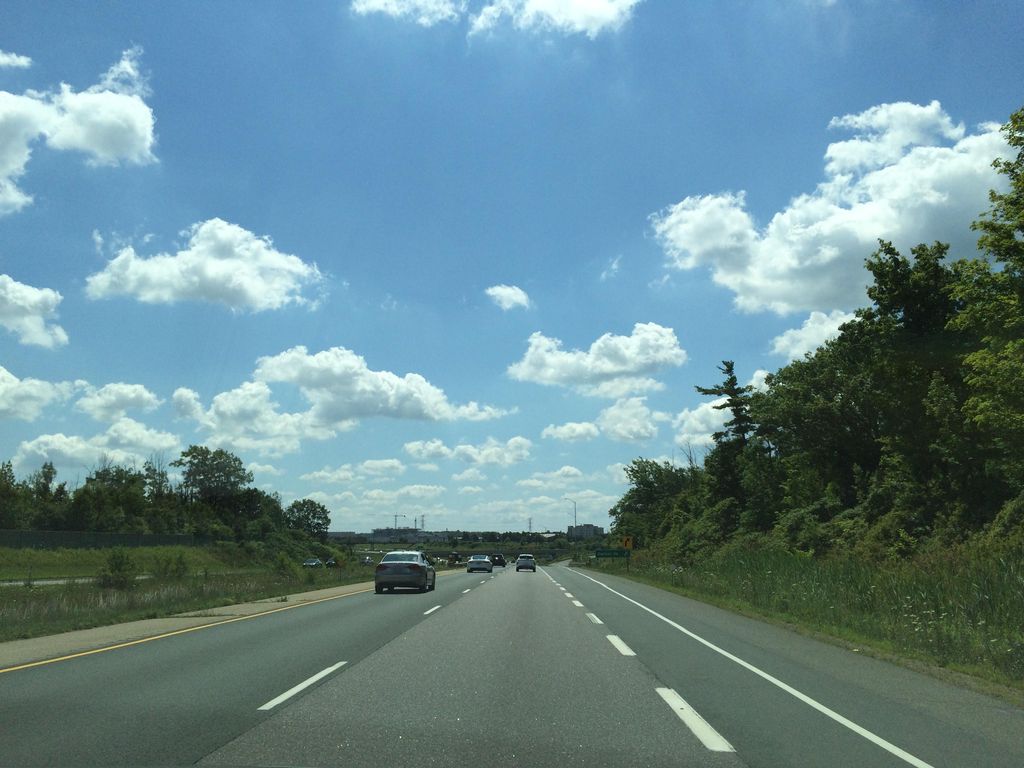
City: hamilton